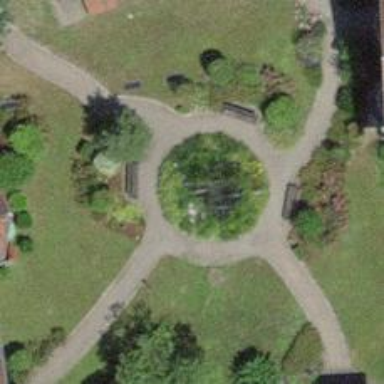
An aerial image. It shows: Fountain.